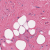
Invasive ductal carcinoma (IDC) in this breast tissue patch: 0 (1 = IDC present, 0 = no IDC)